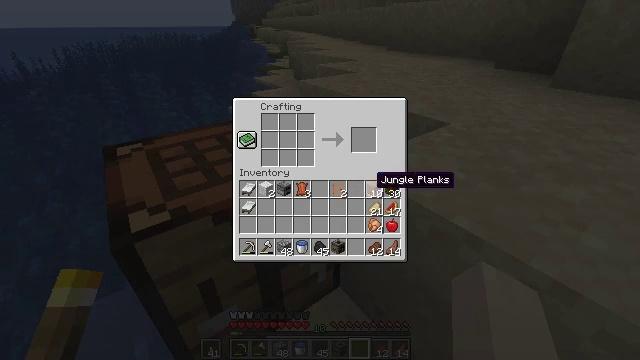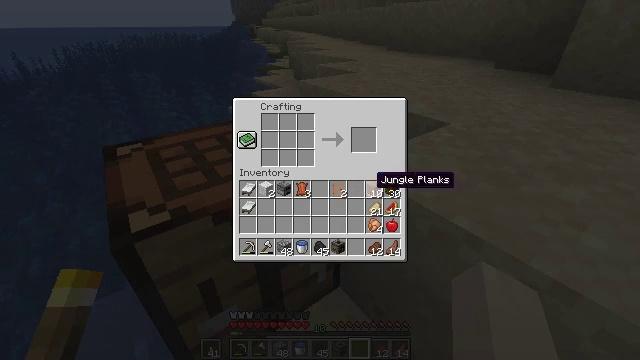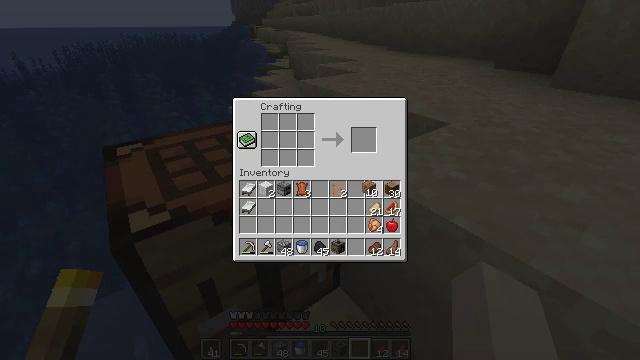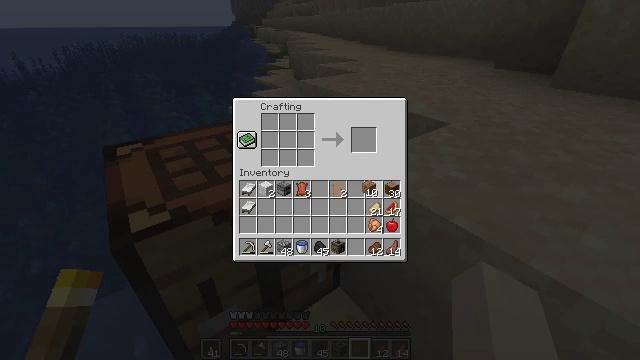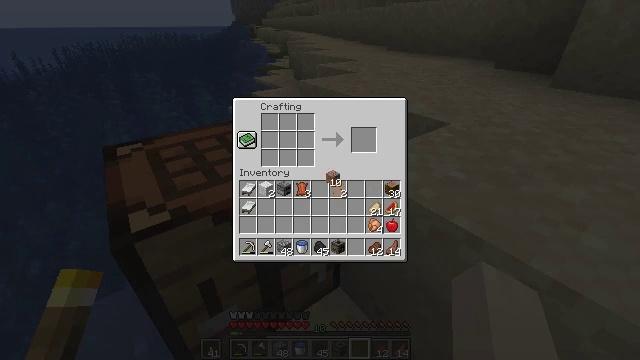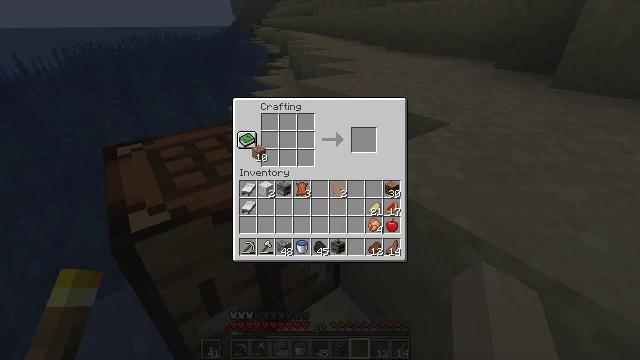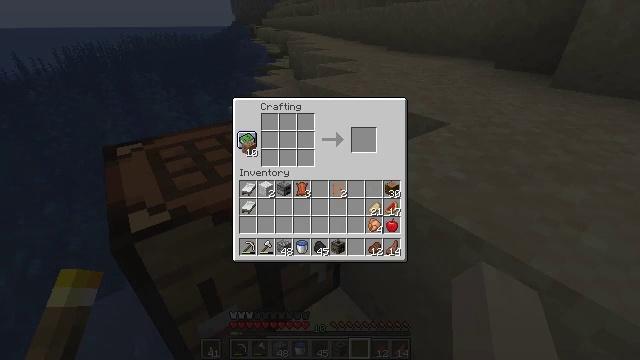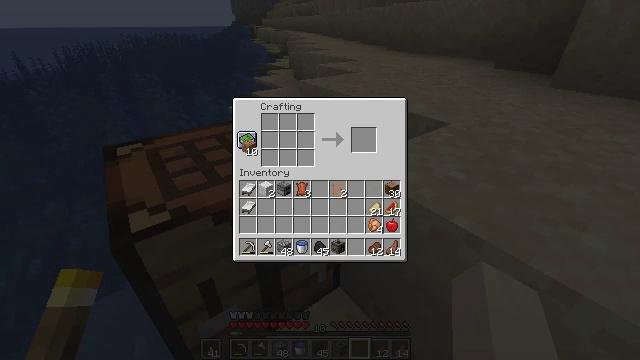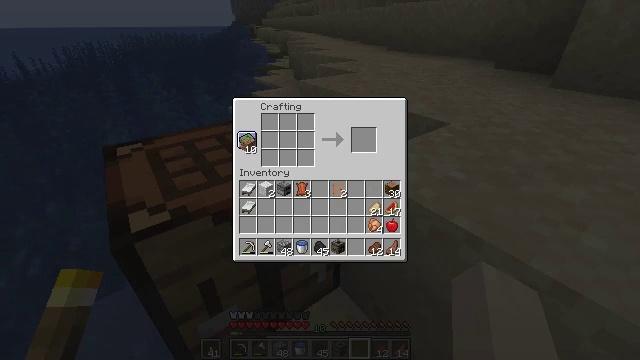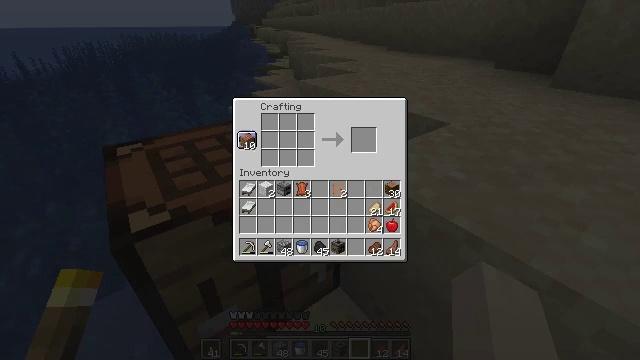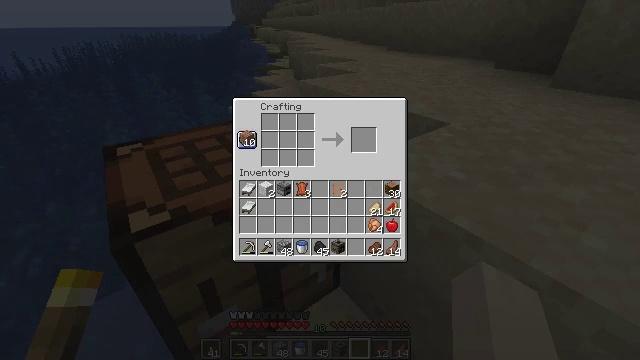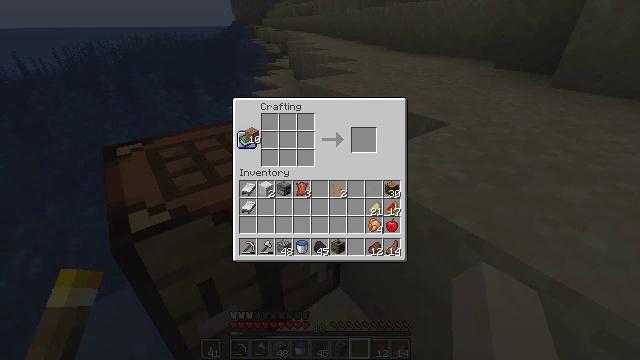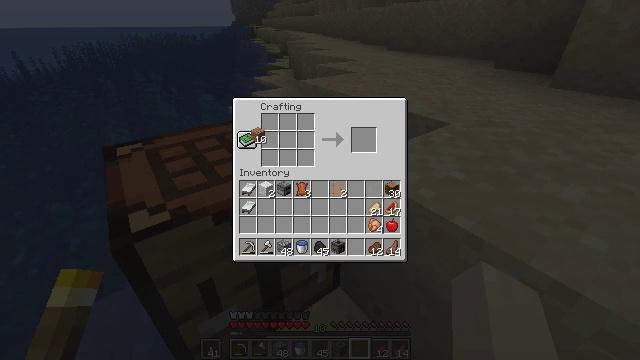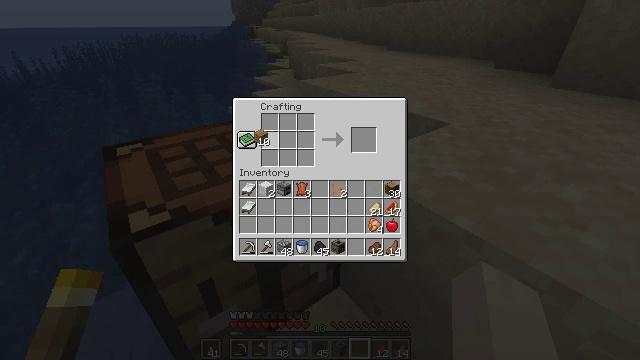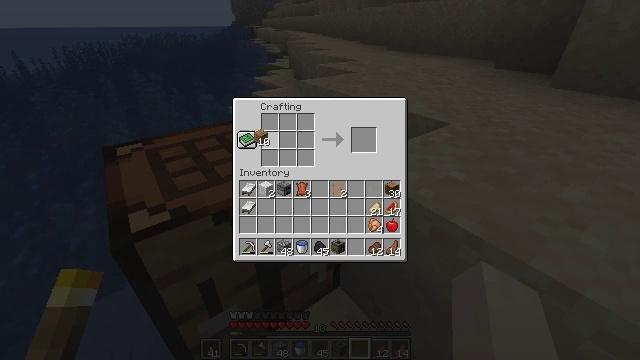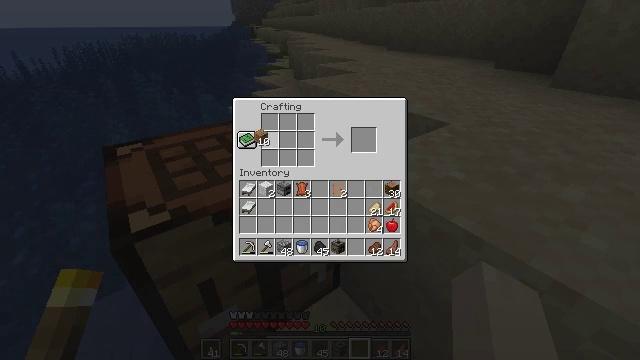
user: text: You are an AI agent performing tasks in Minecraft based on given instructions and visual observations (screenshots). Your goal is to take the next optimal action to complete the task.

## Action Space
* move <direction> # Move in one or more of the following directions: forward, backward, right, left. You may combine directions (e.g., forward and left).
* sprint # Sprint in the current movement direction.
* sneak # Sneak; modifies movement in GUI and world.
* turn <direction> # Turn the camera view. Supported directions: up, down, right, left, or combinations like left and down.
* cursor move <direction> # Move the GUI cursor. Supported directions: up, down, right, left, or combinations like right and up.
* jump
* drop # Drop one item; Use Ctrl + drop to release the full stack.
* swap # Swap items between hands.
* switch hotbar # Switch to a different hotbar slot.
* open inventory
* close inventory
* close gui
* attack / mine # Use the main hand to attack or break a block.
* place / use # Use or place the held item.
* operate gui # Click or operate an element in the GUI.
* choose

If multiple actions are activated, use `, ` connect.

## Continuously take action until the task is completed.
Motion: motion action
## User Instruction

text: Open the crafting grid and create a jungle boat.
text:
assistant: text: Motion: no_op
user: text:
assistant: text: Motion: operate gui
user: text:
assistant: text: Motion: operate gui
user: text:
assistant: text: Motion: cursor move left and up
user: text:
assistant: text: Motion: cursor move left and up
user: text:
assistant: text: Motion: cursor move left
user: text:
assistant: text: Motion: no_op
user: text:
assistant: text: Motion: no_op
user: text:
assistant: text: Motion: no_op
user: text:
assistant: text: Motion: no_op
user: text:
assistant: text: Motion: no_op
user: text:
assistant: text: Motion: no_op
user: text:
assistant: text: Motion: no_op
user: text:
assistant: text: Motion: no_op
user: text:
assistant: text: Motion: no_op
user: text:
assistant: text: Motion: no_op
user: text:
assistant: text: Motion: choose
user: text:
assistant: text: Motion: choose
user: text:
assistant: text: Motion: cursor move down, choose
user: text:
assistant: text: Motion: choose
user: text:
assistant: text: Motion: choose
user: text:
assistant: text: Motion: cursor move right, choose
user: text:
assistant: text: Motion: cursor move right, choose
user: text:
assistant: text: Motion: cursor move right, choose
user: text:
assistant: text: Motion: choose
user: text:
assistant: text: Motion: choose
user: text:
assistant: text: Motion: choose
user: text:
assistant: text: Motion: choose
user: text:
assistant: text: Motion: choose
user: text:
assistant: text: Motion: choose